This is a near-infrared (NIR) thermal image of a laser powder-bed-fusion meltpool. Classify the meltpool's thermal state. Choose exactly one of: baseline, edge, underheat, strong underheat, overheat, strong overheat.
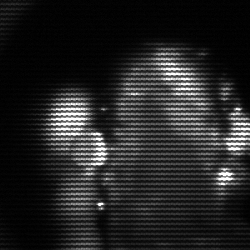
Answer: strong underheat